Question: i'm editing some css from a website and using Chrome's Inspector.
How can i copy the section#home.l ... as seen in the picture?

Because if i try right click or something, nothing happens.
Thanks!
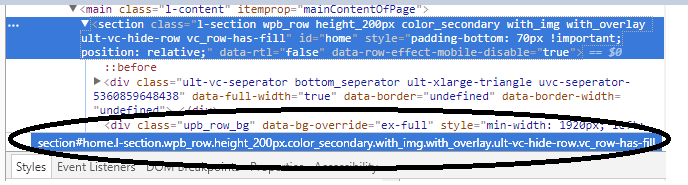
Answer: Right click (Mac Control + Click) the element -> Copy -> Copy Selector
<URL>
For the 'element#id.class.class.class' path select the properties tab and you can copy it by selecting it.
<URL>